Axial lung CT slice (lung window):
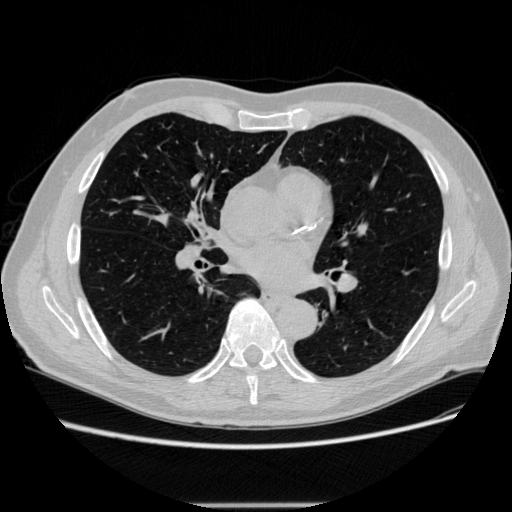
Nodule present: no